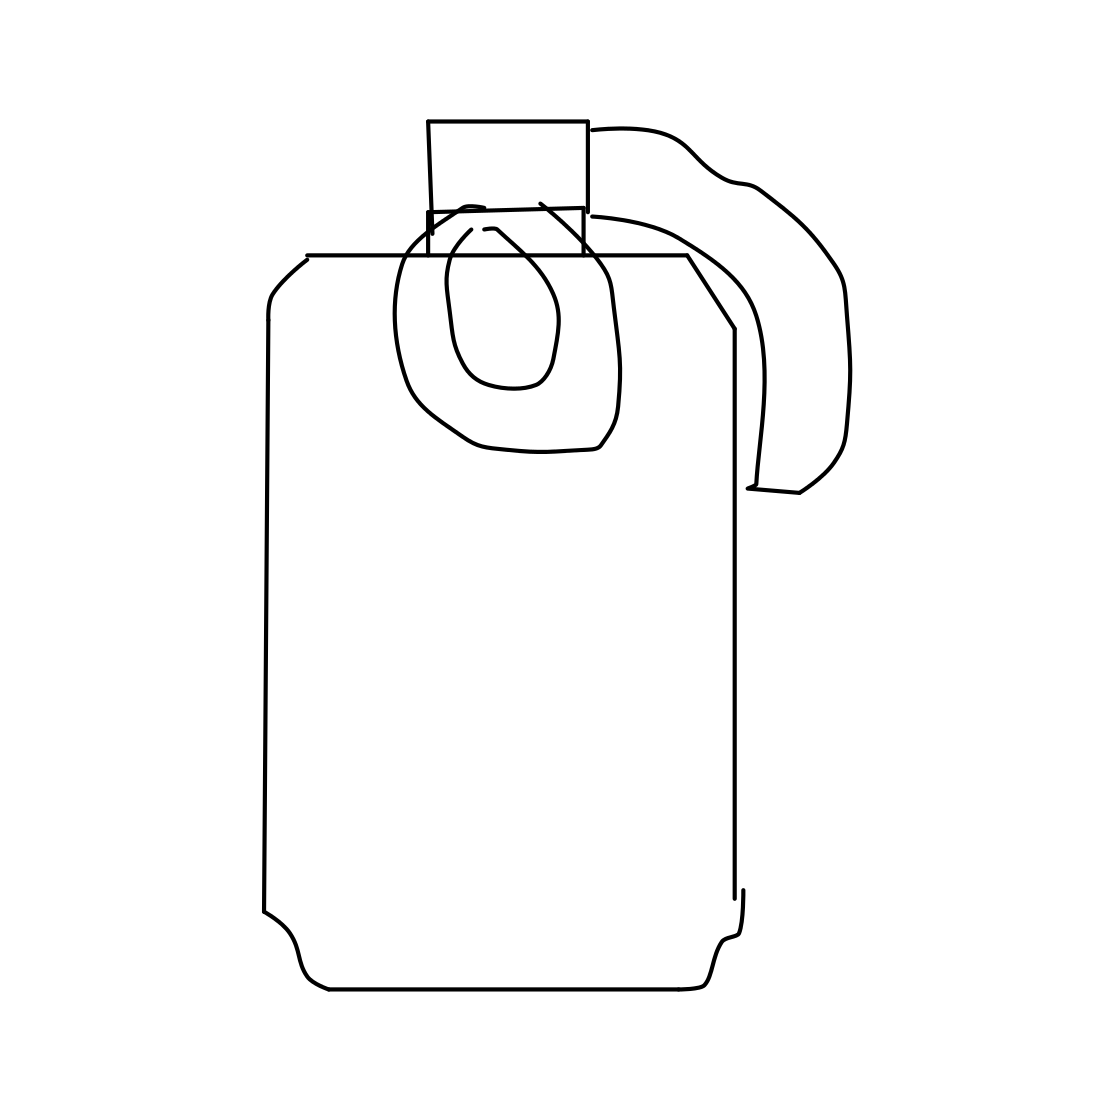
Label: grenade